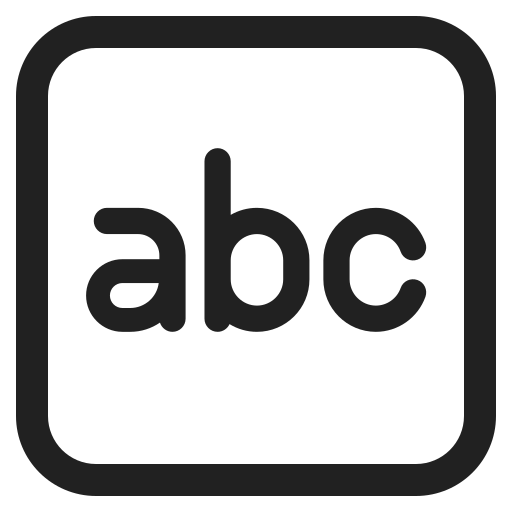
input latin letters high contrast